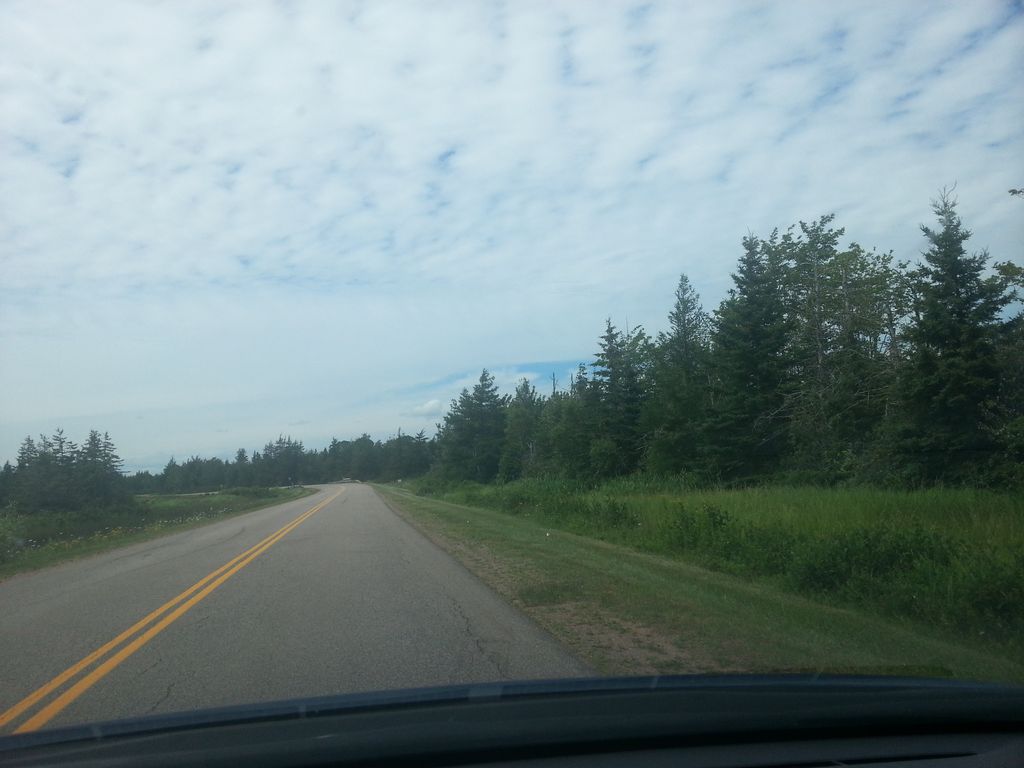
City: charlottetown